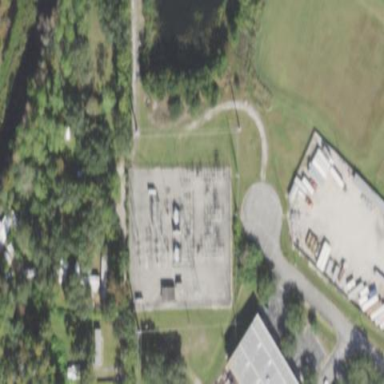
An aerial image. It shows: Outdoor power substation surrounded by fence. The substation is specifically for distribution purposes.